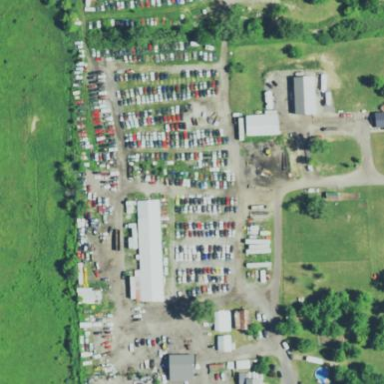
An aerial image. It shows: Scrap yard located in industrial area.